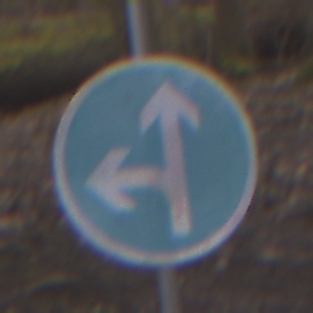
Verkehrszeichen: VorgeschriebeneFahrtrichtungGeradeausOderLinks
Umgebung: Outdoor, Nature
Tageszeit: MorningAfternoon
Wetter: Overcast
Licht: Natural
Jahreszeit: Autumn
Kontrast: LowContrast